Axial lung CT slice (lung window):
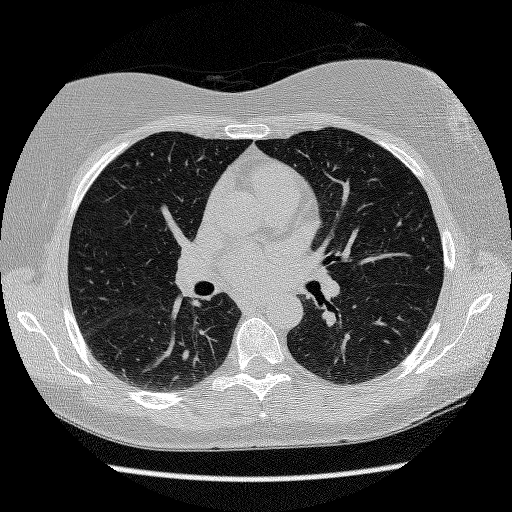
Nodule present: no